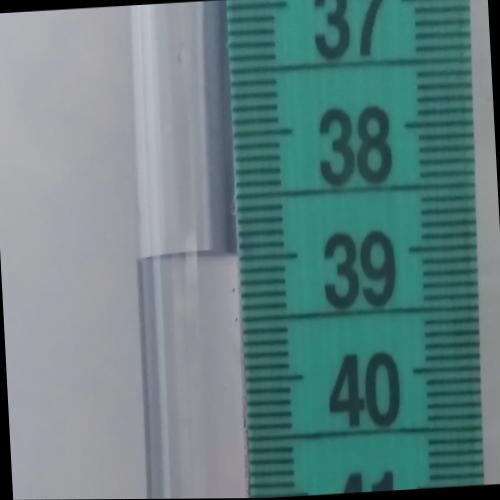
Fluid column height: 39.0 cm